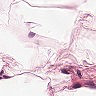
Metastatic tissue present: no